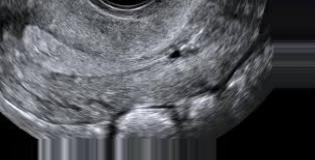
Label: notinfected